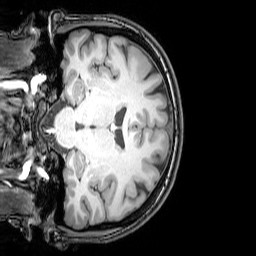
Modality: T1w
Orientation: coronal
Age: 24
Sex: female
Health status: healthy
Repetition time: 0.081 s
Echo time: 0.037 s